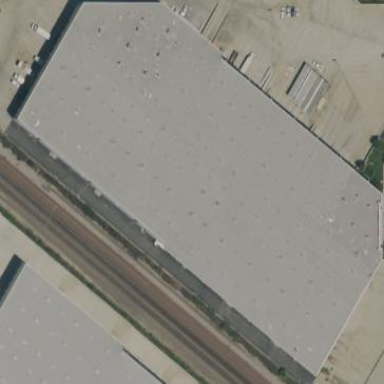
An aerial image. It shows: Warehouse building.